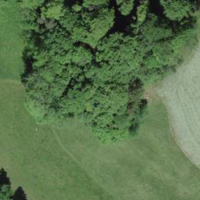
EUNIS habitat code: 44
Species observed at this site:
Populus tremula